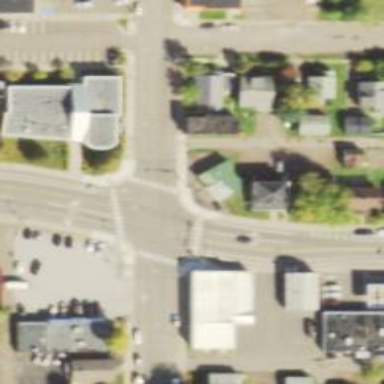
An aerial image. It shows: Crossing road.